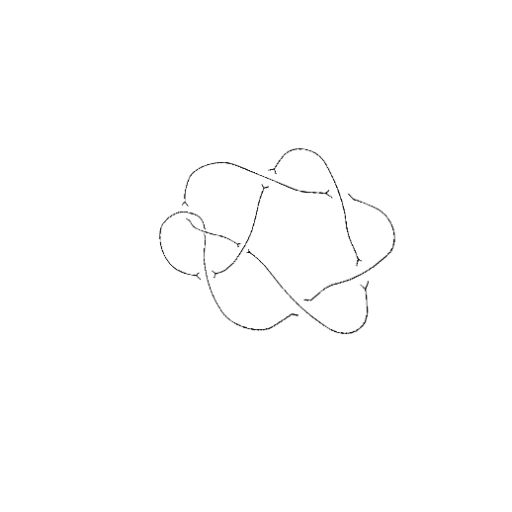
Crossing number: 8